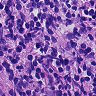
Metastatic tissue present: yes